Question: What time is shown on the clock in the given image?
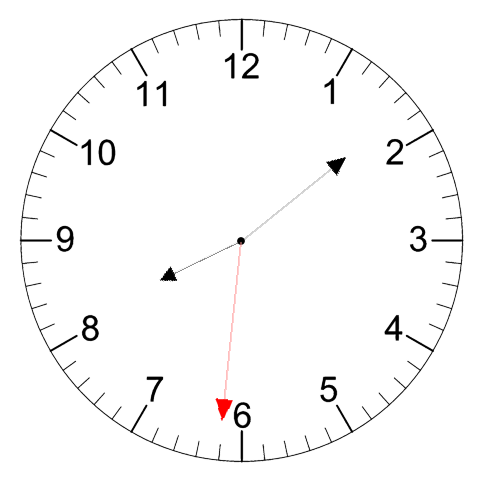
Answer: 08:08:31